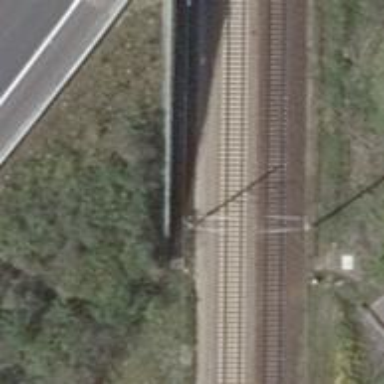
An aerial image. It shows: Milestone along the railway track with catenary mast.